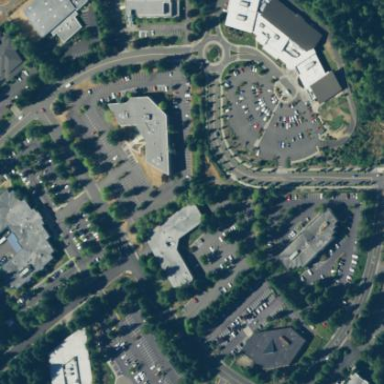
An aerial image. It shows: Commercial area.